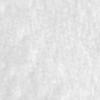
Label: no_change